Interaction volume radius: 5 \u00c5
Interaction volume height: 25 \u00c5
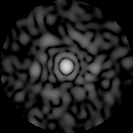
Disorder parameter: 0.8237